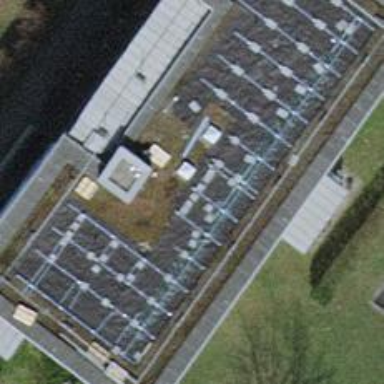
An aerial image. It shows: Flat-roofed apartment building.